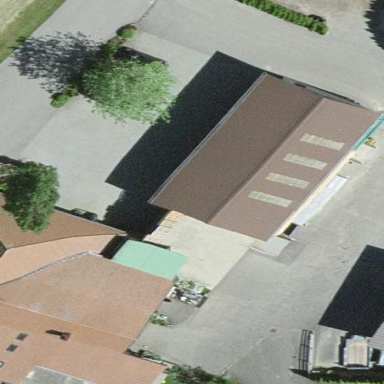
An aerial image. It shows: Shed building.